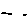
Label: line